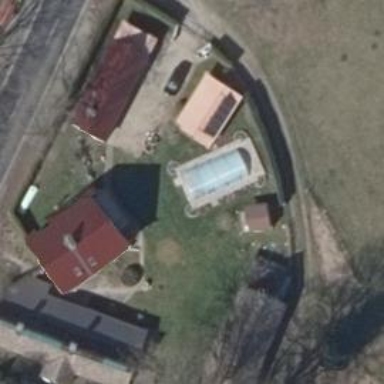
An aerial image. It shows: Swimming pool located in leisure land.